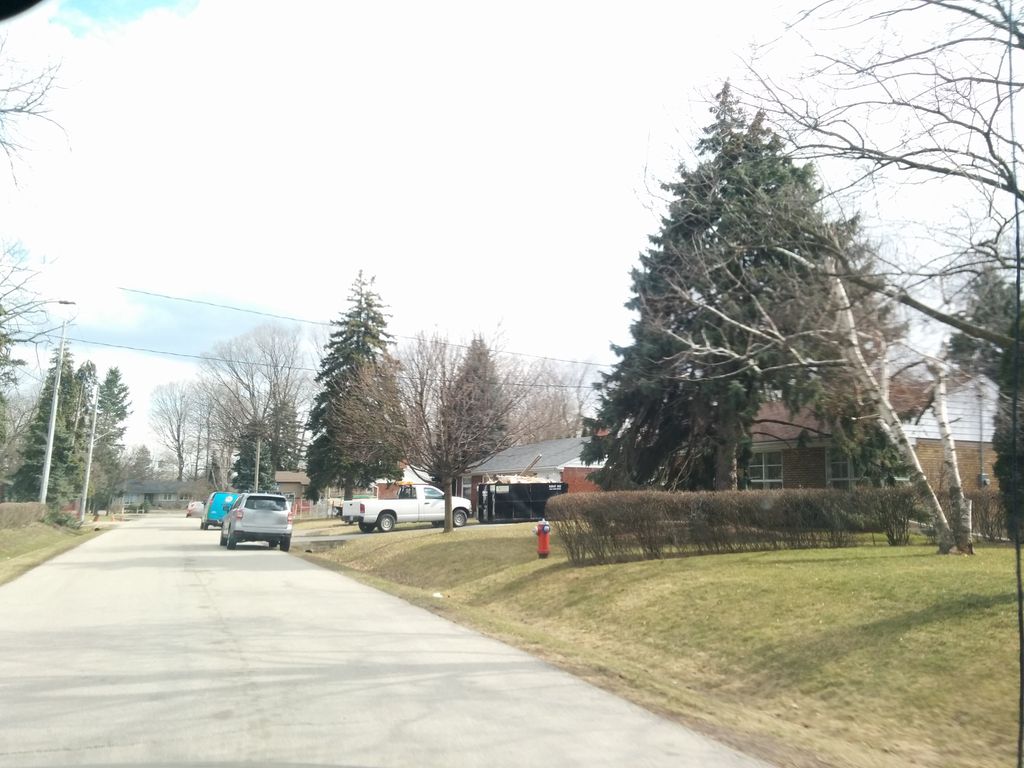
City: toronto